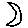
Label: moon